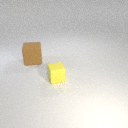
small yellow rubber cube to the right of large brown rubber cube